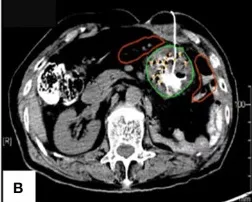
Placement of a drainage tube during the operation.
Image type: radiology (ct)